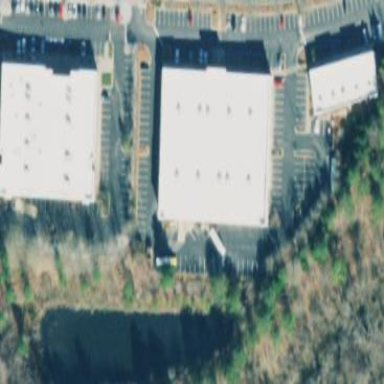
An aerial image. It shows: Building.